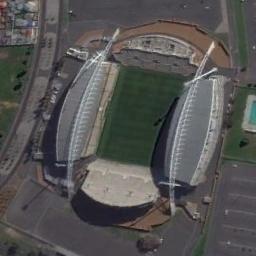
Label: stadium